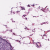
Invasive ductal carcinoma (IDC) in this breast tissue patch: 0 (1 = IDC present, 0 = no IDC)